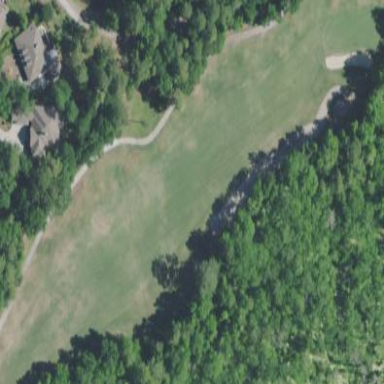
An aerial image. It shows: Grassy area designated as golf fairway.